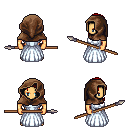
a pixel art fantasy rpg character, male body template, human, tanned skin, underdress, metal pants, red long hairstyle, cloth hood, spear, four views (front, back, left, right), 2x2 character sprite sheet, small pixel art, hard edges, no anti-aliasing